如图，已知 \(l_1 \parallel l_2 \parallel l_3\)，如果 \(AB:BC = 2:3\)，\(DE = k \cdot DF\)，那么 \(k\) 的值为 \underline{\quad\quad}。

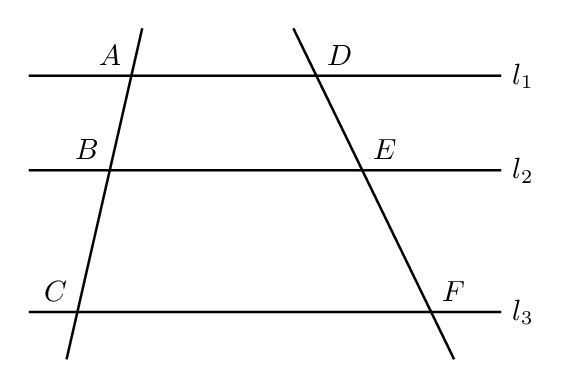
【解答】
【答案】\(\boldsymbol{\frac{2}{5}}\)（或 \(0.4\)）
\vspace{1em}
【分析】本题主要考查了平行线分线段成比例定理、等式的性质、解一元一次方程等知识点，熟练掌握平行线分线段成比例定理是解题的关键。
由平行线分线段成比例定理可得 \(DE:EF = AB:BC = 2:3\)，进而可得 \(EF = \frac{3}{2}DE\)；由 \(DE = k \cdot DF\) 可得 \(DF = \frac{1}{k}DE\)，然后根据 \(DF = DE + EF\) 列方程求解即可。
\vspace{1em}
【详解】解：\(\because l_1 \parallel l_2 \parallel l_3\)，
\[
\therefore DE:EF = AB:BC = 2:3,
\]
\[
\therefore EF = \frac{3}{2}DE,
\]
\(\because DE = k \cdot DF\)，
\[
\therefore DF = \frac{1}{k}DE,
\]
\(\because DF = DE + EF\)
\[
\therefore \frac{1}{k}DE = DE + \frac{3}{2}DE,
\]
解得：\(k = \frac{2}{5}\)。
故答案为：\(\frac{2}{5}\)。